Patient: sex F, age 56
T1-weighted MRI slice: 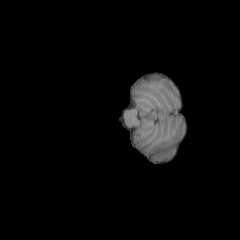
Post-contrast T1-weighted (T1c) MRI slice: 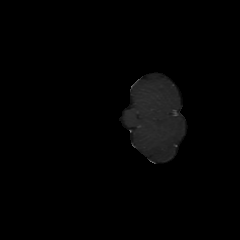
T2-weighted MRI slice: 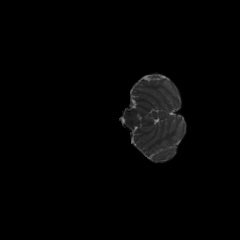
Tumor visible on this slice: no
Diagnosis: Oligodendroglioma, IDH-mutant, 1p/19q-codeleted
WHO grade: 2